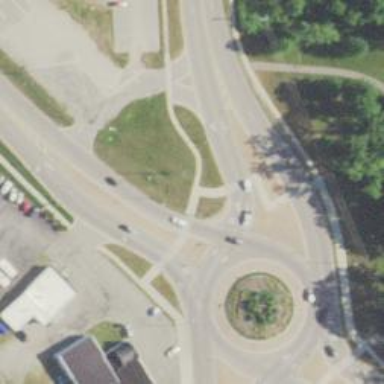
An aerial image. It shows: Primary highway intersecting roundabout.